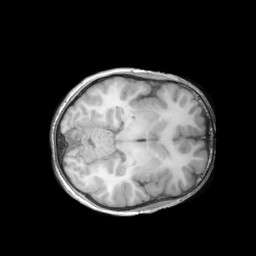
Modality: T1w
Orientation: axial
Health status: ill
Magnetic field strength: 3 T